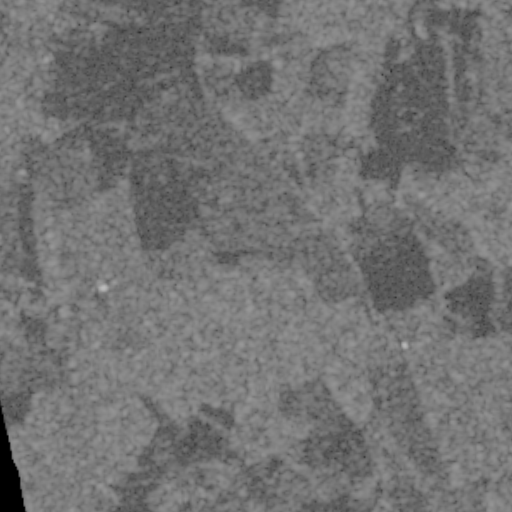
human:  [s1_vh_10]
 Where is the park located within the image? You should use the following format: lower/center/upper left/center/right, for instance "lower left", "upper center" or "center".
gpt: The park is located in the upper left of the image.
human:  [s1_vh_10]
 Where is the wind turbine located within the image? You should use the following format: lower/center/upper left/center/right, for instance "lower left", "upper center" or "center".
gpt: The wind turbine is located in the upper center of the image.
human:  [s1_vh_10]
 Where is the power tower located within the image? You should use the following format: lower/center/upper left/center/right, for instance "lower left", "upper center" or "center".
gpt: There is no power tower in the image.

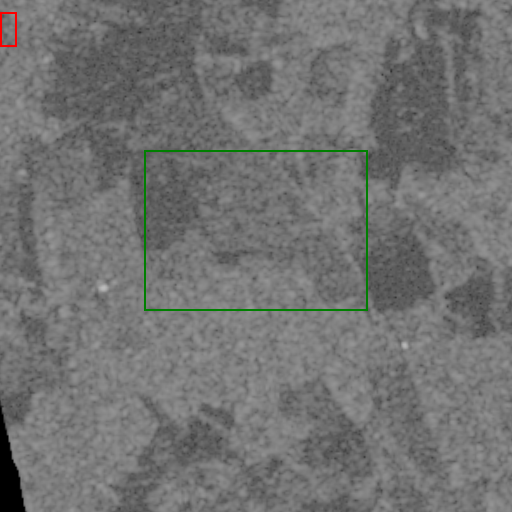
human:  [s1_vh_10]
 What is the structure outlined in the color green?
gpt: The structure outlined in green is a crop field.
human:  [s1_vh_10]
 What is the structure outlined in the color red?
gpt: The structure outlined in red is a park.
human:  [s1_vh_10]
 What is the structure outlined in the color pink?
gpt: There is no pink outline.